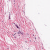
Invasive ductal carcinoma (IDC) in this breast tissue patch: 0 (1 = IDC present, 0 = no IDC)